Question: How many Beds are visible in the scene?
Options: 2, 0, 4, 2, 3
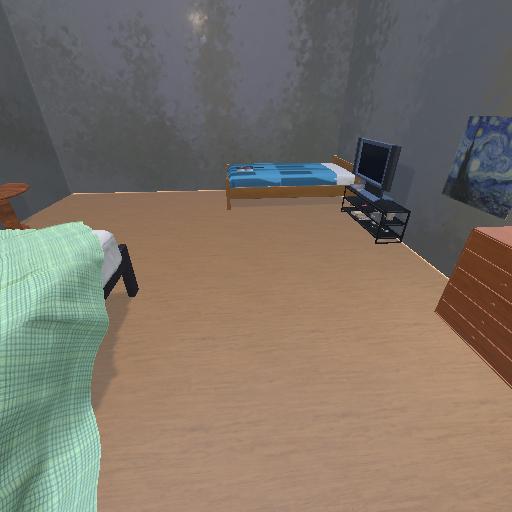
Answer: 2